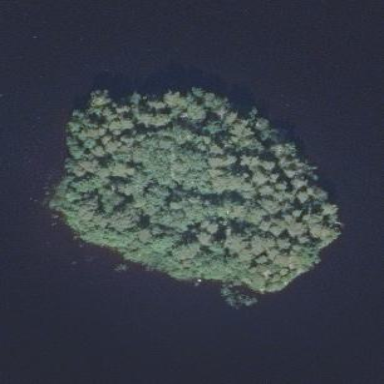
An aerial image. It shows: Islet.